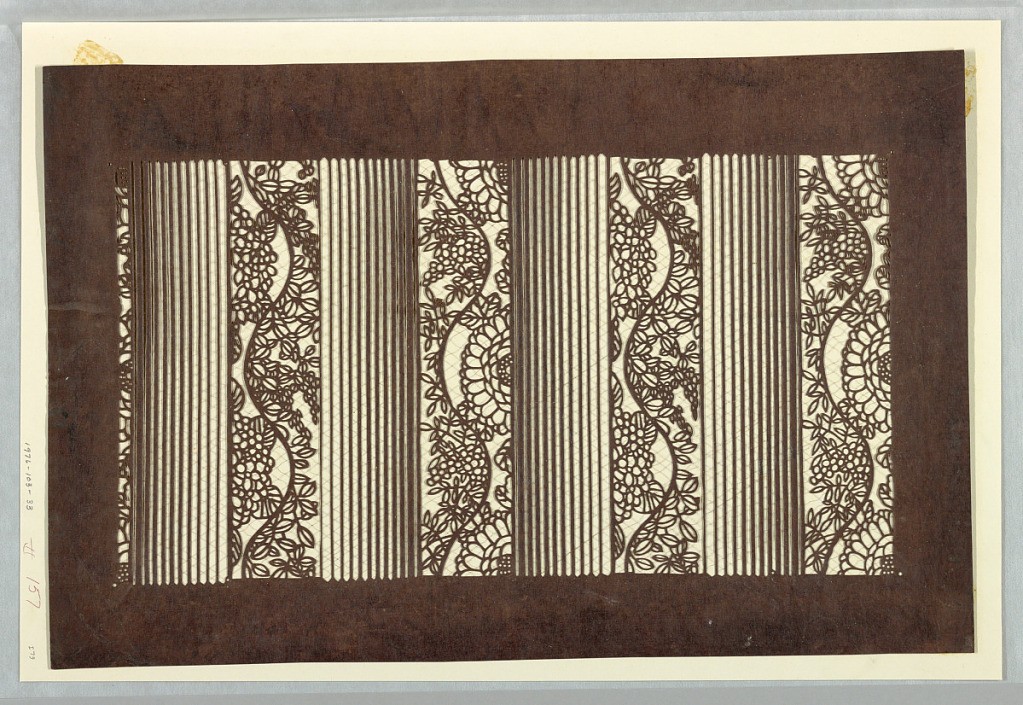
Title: Undulating Bush Clover, Flowers and Stripes
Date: mid 18th - early 19th century
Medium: Mulberry paper (kozo washi) treated with fermented persimmon tannin (kakishibu), and silk threads (itoire)
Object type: Katagami
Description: Bush clover and various flowers undulate in a wave pattern. Alternating between the floral design are stripes of various gradation. This linear pattern is popular in autumn.